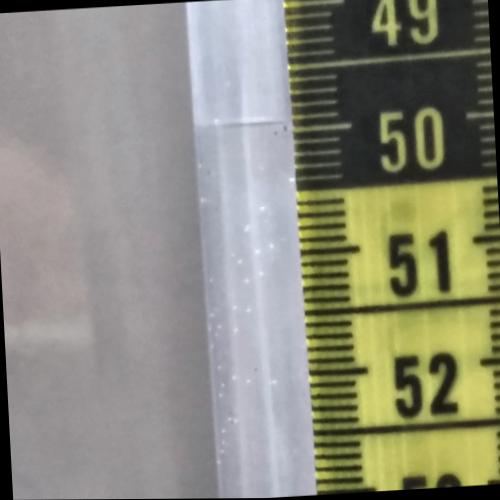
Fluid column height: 49.9 cm